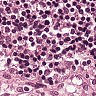
Metastatic tissue present: no